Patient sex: M
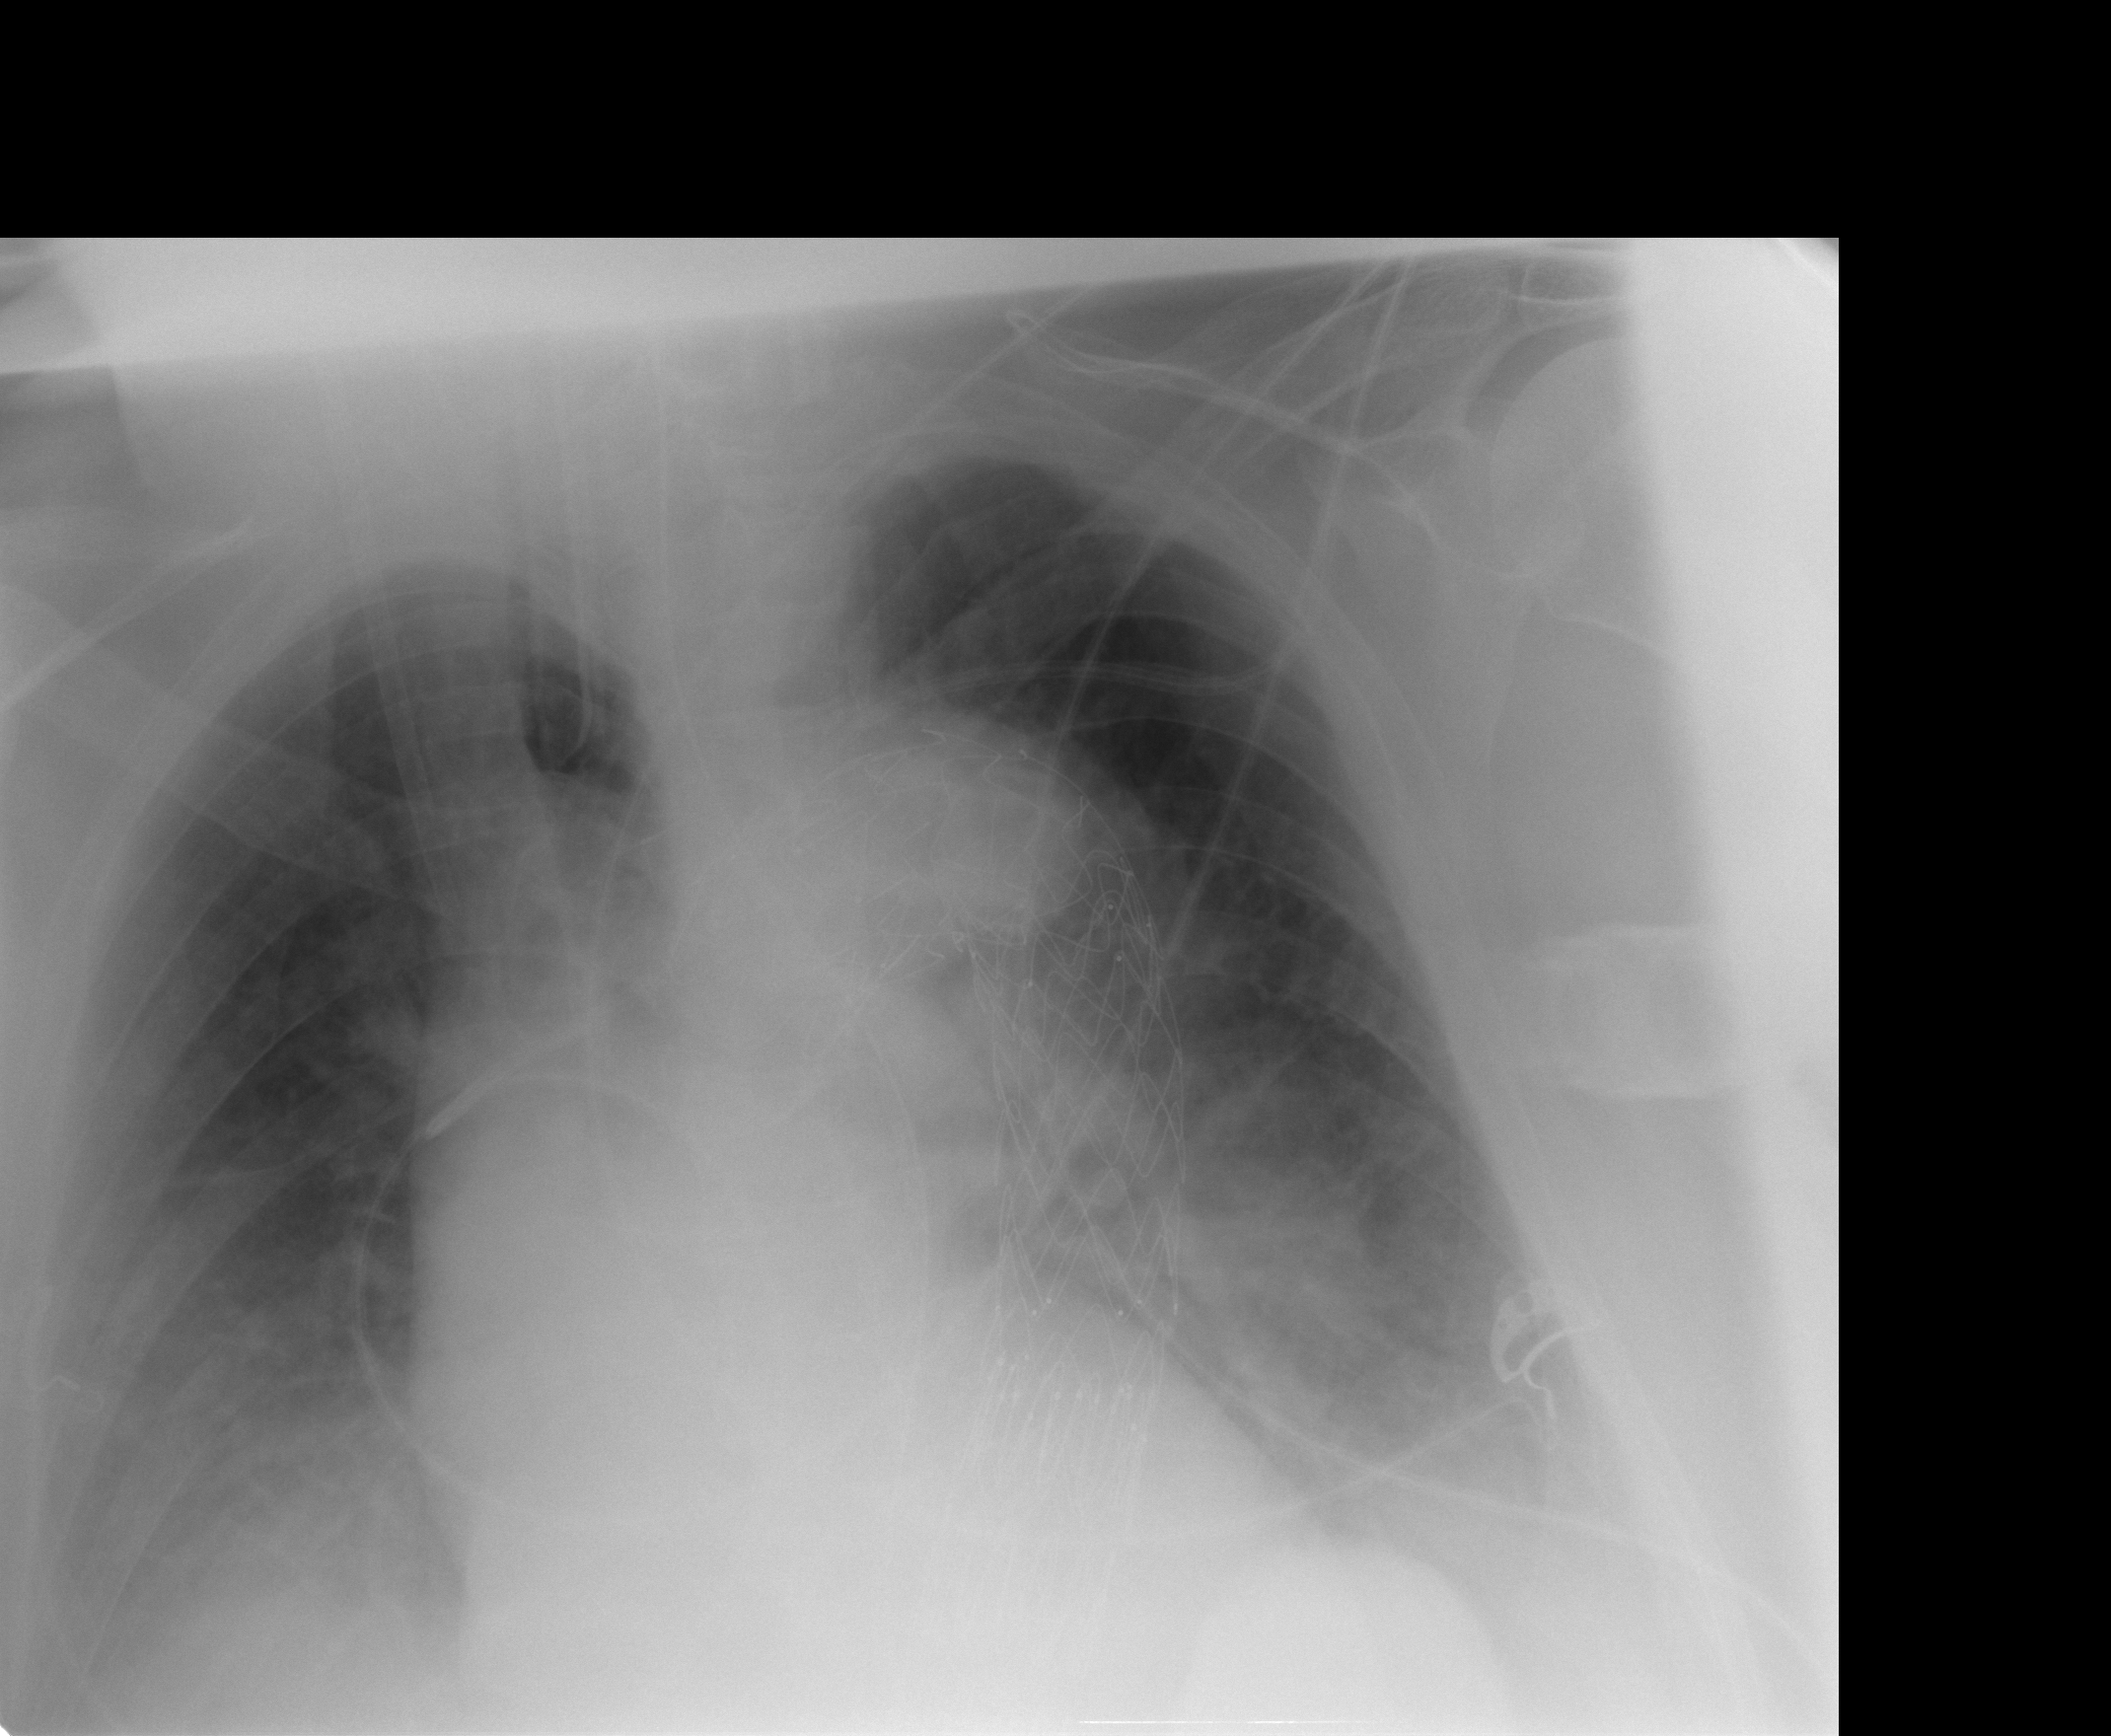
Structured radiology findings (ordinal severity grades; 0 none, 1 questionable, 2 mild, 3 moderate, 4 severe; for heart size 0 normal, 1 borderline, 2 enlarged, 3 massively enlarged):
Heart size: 0
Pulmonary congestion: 0
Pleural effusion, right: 1
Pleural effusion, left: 1
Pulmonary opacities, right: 0
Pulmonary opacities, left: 0
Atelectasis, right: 2
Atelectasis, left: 2